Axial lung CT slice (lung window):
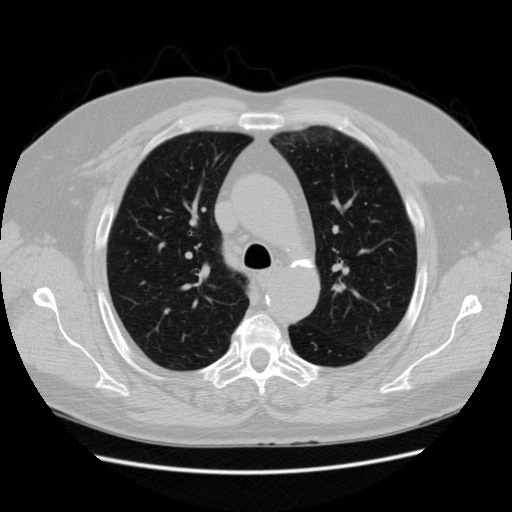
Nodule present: no